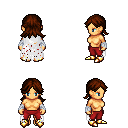
a pixel art fantasy rpg character, female body template, human, tanned skin, white tattered cape, red pants, brown loose hair, white cloth bandages, gold boots, four views (front, back, left, right), 2x2 character sprite sheet, small pixel art, hard edges, no anti-aliasing